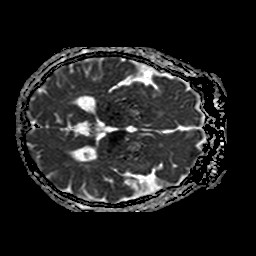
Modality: ADC
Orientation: axial
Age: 63
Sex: female
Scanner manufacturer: philips
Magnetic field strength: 1.5 T
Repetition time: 3.681 s
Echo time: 0.09411 s